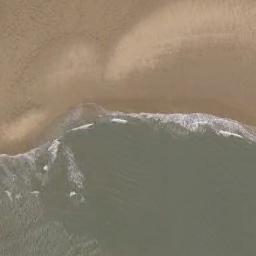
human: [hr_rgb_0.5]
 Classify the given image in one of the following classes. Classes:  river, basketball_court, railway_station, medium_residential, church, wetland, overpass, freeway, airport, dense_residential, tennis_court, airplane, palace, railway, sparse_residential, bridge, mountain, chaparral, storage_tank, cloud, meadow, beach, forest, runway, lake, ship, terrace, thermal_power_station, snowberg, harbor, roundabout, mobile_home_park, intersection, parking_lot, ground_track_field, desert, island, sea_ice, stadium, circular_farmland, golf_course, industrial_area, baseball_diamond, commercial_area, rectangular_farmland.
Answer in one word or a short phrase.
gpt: beach